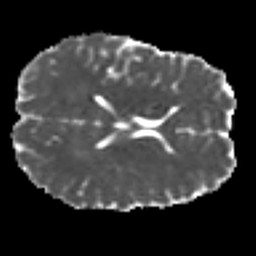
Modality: MD
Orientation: axial
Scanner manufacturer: siemens
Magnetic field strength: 3 T
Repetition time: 7.8 s
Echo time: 0.09 s